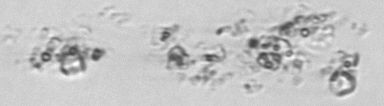
Label: Phaeocystis_debris